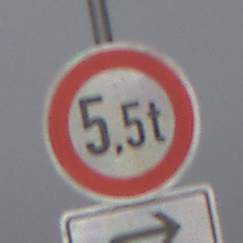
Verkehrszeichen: TatsaechlicheMasse
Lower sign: RichtungsangabeDurchPfeile5
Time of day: MorningAfternoon
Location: Outdoor (Nature)
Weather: PartlyCloudy
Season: NotSpecified
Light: Natural